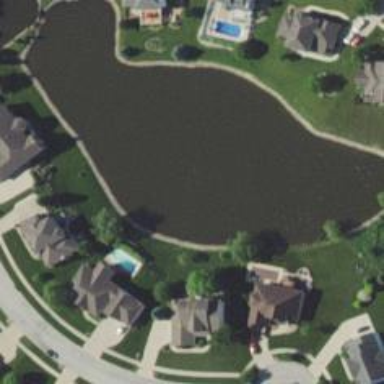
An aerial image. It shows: Pond with natural water.